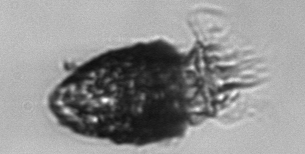
Label: Stenosemella_pacifica